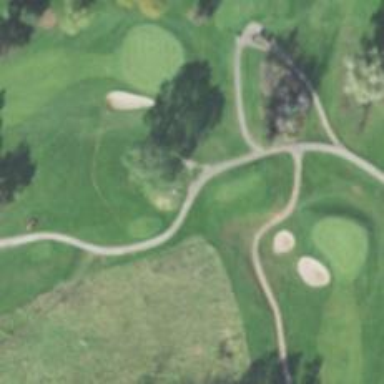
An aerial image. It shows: Service road used as golf cart path.